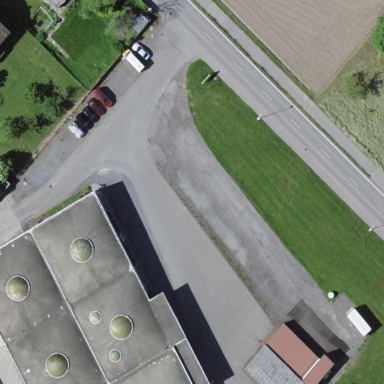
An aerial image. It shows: Parking area with gravel surface.